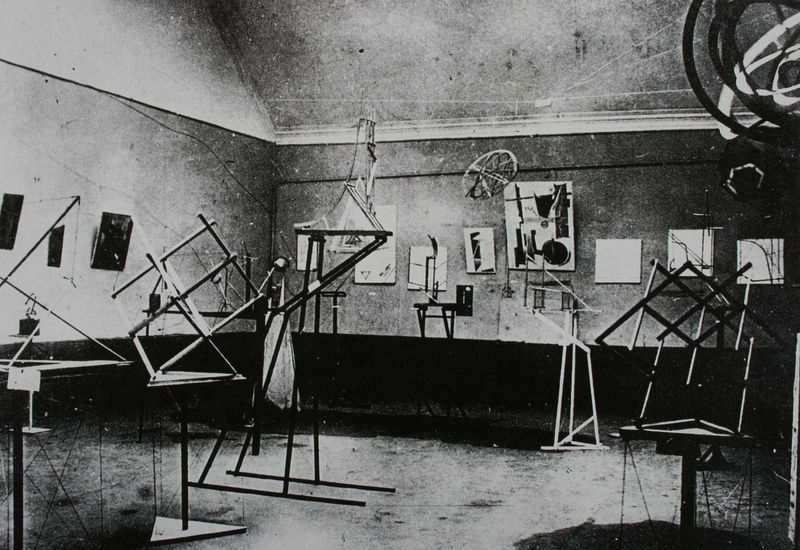
Titel: Blick in die Ausstellung von OBMOCHU
Standort: Moskau
Schlagwörter: dada, konstruktivismus, dadaismus, malewitsch